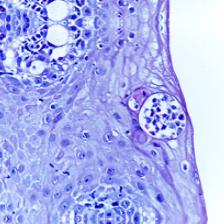
Diagnosis: OSCC